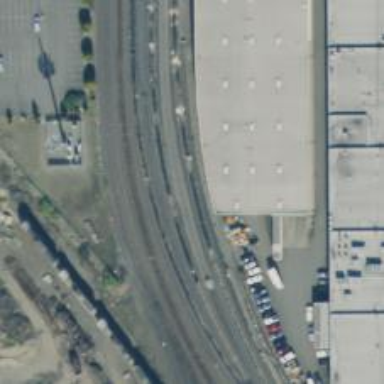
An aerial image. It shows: Railway yard used for servicing trains.